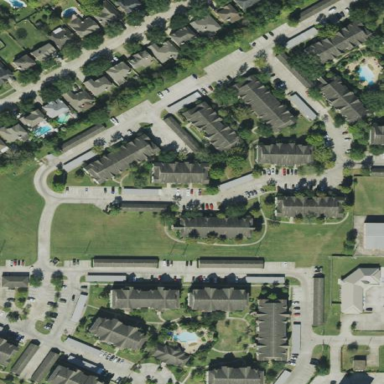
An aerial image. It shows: Residential area with apartments.